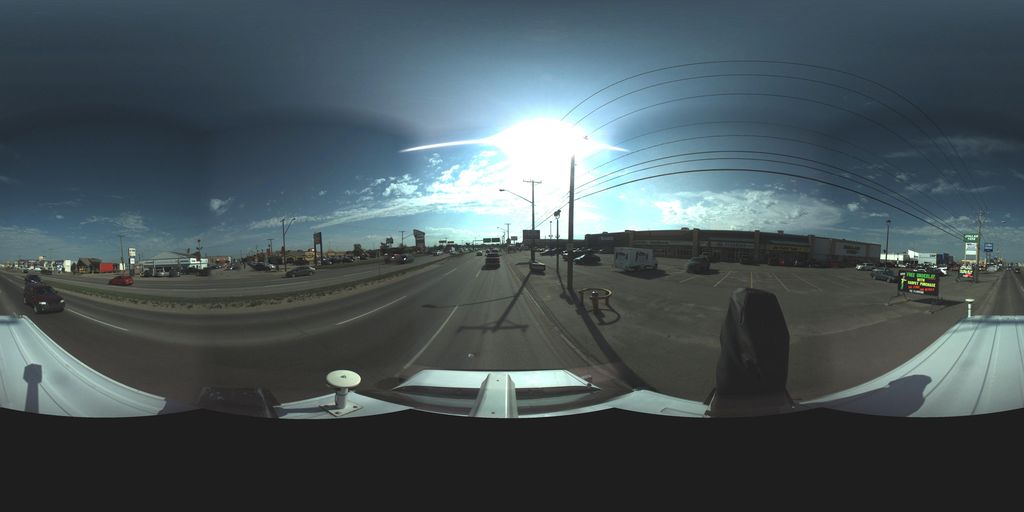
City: saskatoon